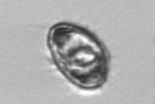
Label: Pleuronema